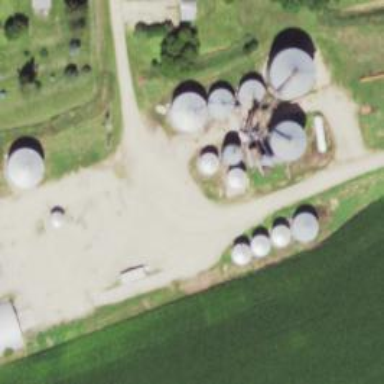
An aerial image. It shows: Silo.